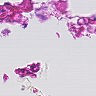
Metastatic tissue present: no